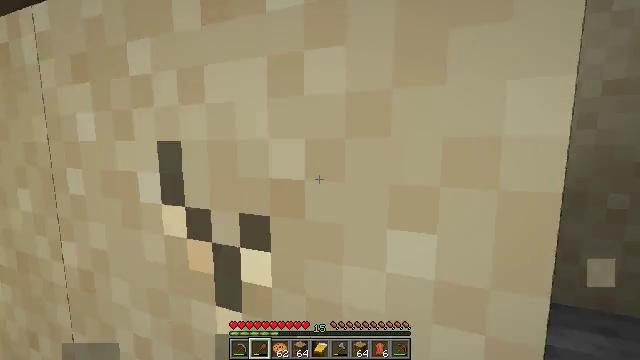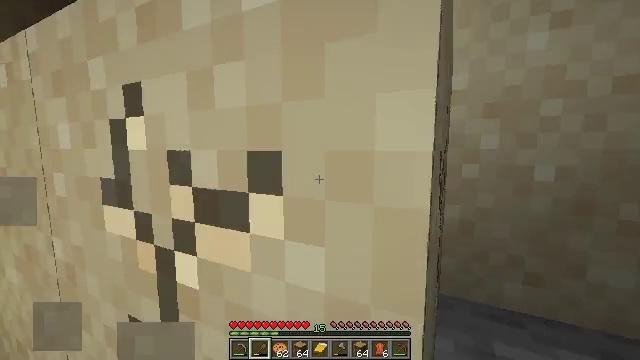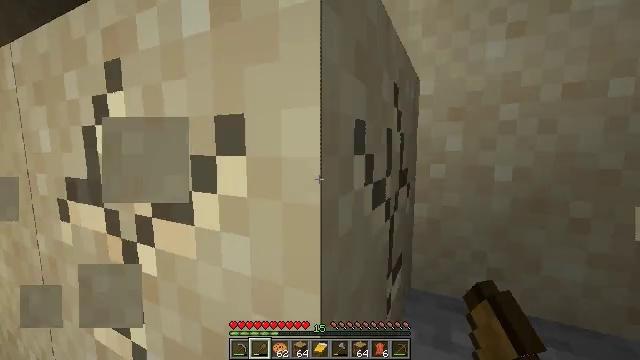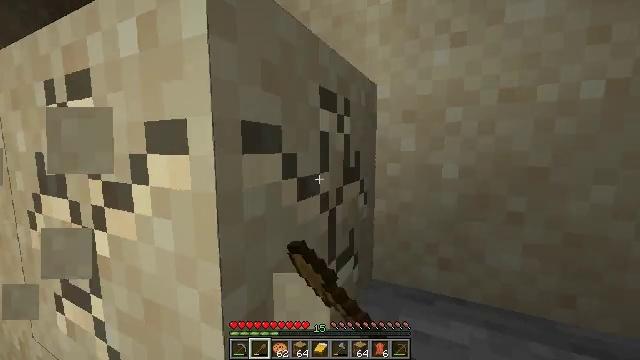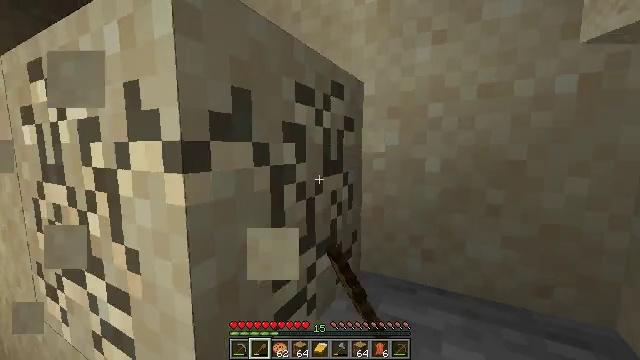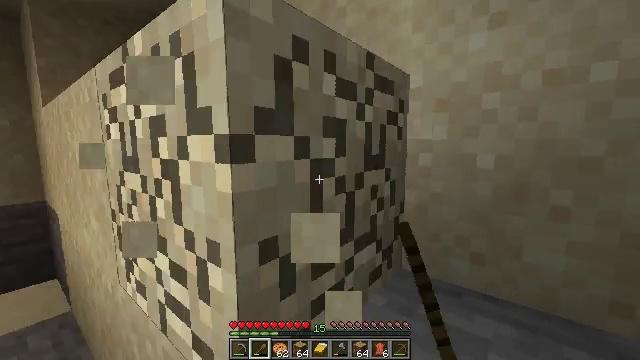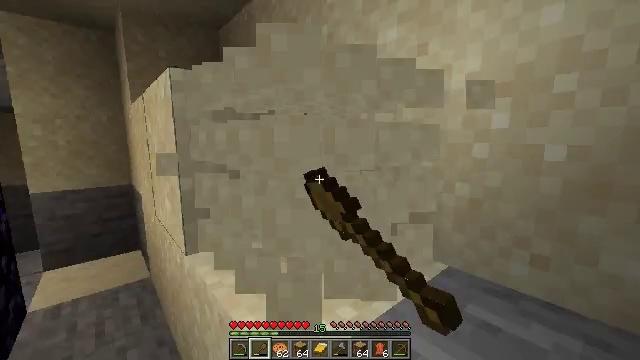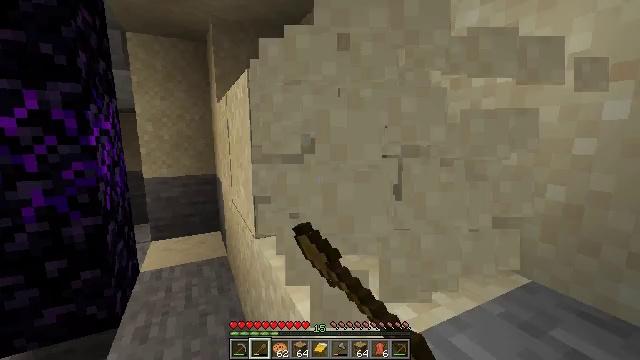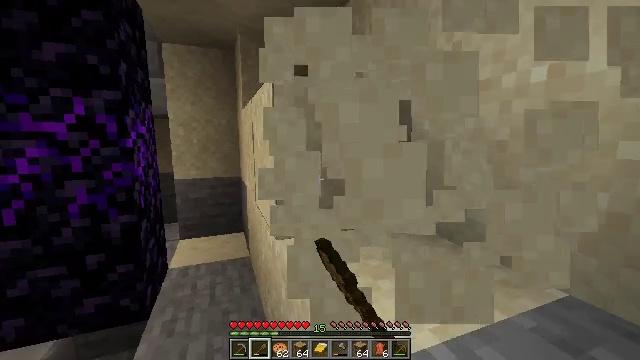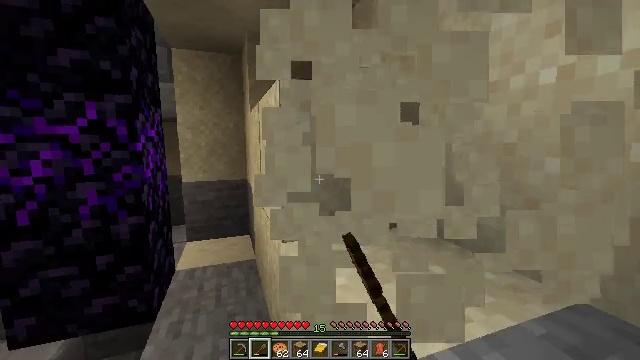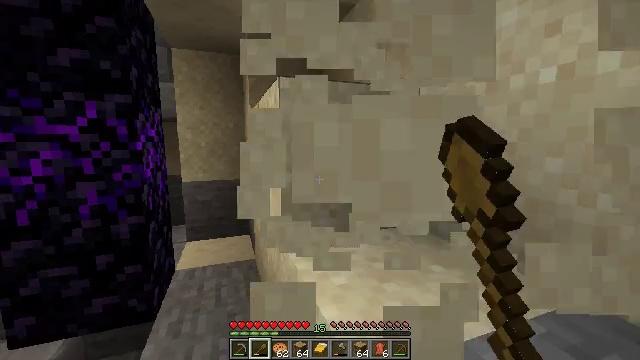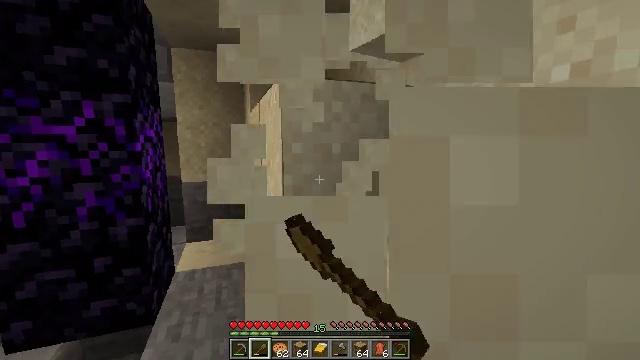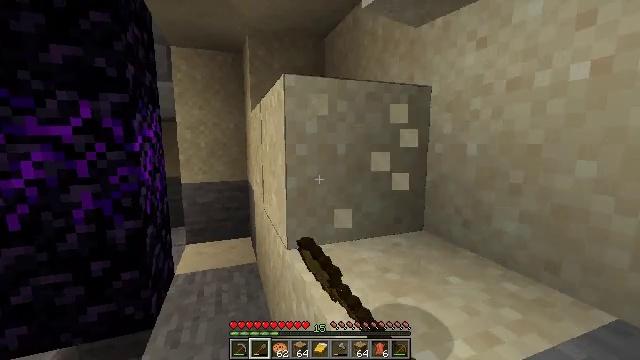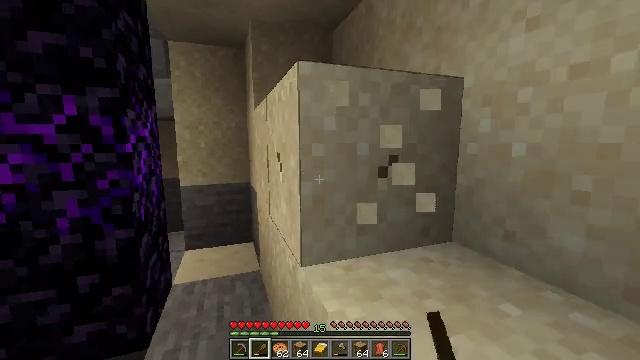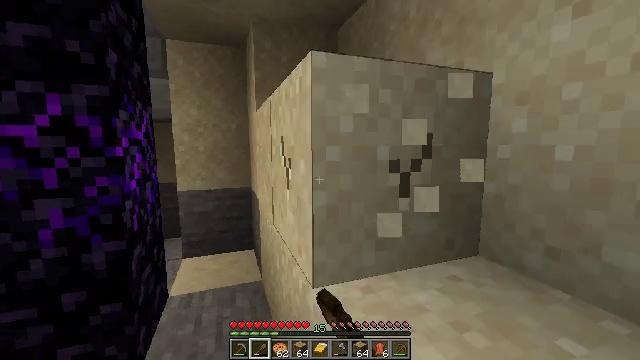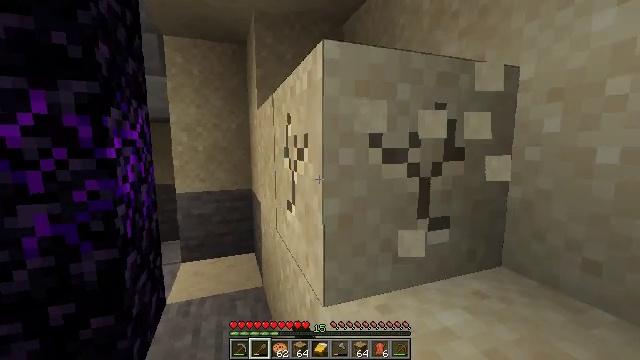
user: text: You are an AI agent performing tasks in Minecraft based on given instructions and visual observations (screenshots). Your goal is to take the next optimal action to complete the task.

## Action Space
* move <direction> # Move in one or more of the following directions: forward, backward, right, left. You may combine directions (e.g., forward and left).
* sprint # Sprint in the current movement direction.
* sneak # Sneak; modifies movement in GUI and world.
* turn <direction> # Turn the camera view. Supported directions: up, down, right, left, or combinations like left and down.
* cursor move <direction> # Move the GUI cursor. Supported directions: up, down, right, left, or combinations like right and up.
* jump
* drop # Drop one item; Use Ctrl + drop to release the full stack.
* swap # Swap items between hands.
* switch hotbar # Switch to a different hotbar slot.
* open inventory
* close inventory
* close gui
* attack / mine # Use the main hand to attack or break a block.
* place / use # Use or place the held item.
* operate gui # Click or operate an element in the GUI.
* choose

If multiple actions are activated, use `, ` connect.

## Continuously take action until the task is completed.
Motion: motion action
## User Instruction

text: Collect sand to make glass.
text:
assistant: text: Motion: move right, turn left, attack / mine
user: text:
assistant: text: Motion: move right, attack / mine
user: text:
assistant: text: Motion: attack / mine
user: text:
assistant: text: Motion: turn left, attack / mine
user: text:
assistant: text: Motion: turn left, attack / mine
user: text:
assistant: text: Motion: turn left and down, attack / mine
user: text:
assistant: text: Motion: turn left, attack / mine
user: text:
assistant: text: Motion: turn left, attack / mine
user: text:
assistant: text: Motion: turn left, attack / mine
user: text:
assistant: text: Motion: attack / mine
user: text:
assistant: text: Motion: move forward, attack / mine
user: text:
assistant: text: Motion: move forward, attack / mine
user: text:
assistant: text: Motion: move forward, attack / mine
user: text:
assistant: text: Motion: move forward, attack / mine
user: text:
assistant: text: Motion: attack / mine
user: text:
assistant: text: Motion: attack / mine
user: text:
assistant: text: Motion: attack / mine
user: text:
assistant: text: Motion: attack / mine
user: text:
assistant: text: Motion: attack / mine
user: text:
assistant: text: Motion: attack / mine
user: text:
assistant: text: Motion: attack / mine
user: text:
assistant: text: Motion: attack / mine
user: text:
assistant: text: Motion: move forward, attack / mine
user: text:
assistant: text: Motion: move forward, attack / mine
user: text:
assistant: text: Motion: move forward, attack / mine
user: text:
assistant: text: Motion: turn up, attack / mine
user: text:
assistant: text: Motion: turn left and up, attack / mine
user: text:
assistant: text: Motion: turn up, attack / mine
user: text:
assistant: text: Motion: turn up, attack / mine
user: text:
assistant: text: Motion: turn up, attack / mine